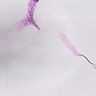
Metastatic tissue present: no